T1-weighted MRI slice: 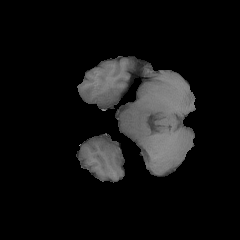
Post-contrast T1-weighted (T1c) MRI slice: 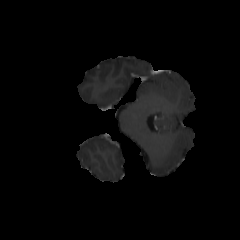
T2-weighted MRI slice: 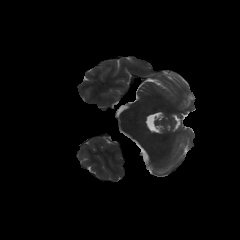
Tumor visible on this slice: no